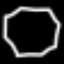
Label: octagon